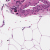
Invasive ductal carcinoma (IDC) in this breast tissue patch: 0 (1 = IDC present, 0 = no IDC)